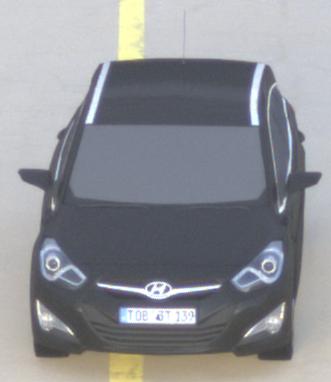
Make: Hyundai
Model: i40 Kombi 1.6 GDI
Detailed model: i40 (VF) Kombi
Model produced from: 2012/08
Model produced until: 2013/09
Doors: 5
Color: black
Road condition: dry road
Daytime: sunrise or sunset
Contrast: low contrast